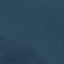
Land use / land cover class: SeaLake